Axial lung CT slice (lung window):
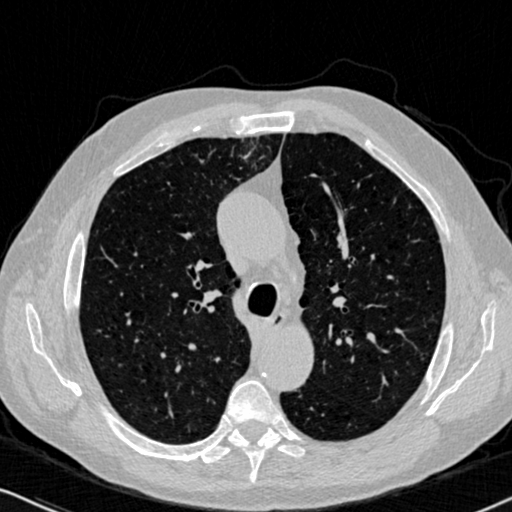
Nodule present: no